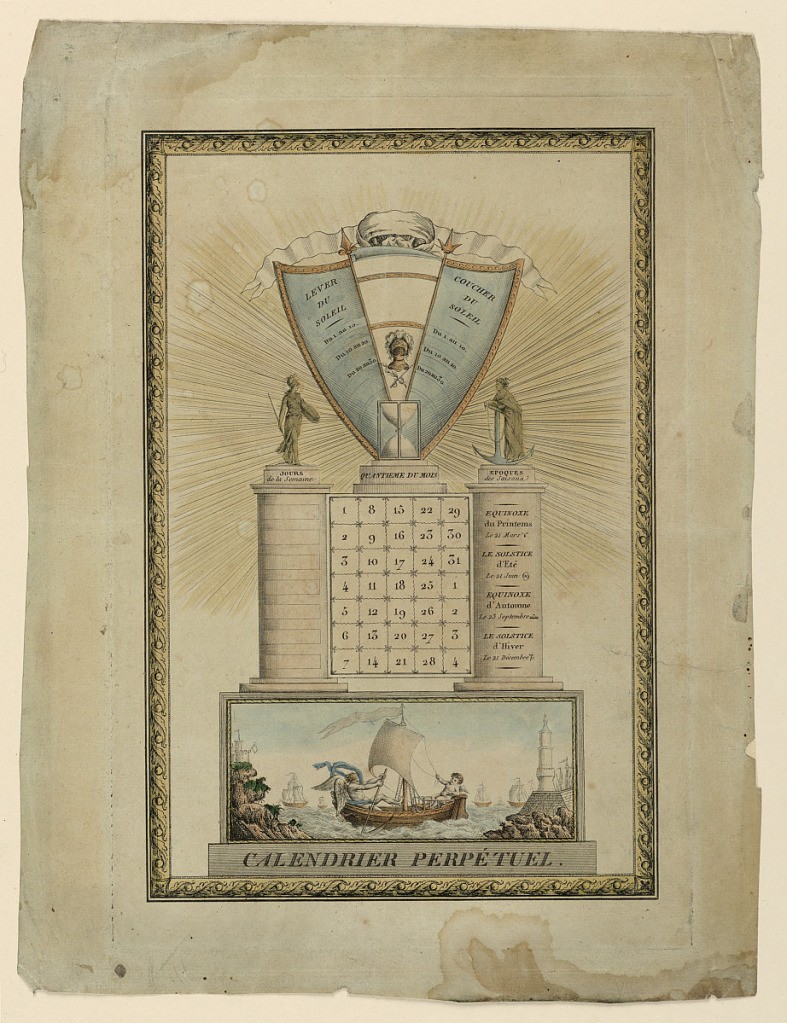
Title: Calendrier Perpétual
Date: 1790–1800
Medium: Brush and watercolor over engraving on light blue laid paper
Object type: Calendar
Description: Engraving of a perpetual calendar in the form of a monument within a decorative border. The calendar is hand colored with shades of beige, gold, blue. "Calendrier Perpétual" is printed in the plinth, the base is a scene of Cronos (Father Time) rowing a boat with a scythe.  Two columns rise from the base.  The left column shows seven empty oblongs for the days of the week and is topped  by a figure of Athene.  "Jours/de la Semaine" is written in the base of the statue.  The right column shows the dates of the equinoxes and solstices and is topped  by a figure of Hope. "EPOQUES/des Saisons" is engraved on the base.  The columns are connected by a tablet with squares containing figures.  Upon the tablet stands an hour glass on a triple base with the words "QUANTIEME DU MOIS".  A trophy on top contains a scheme for "COUCHER/du/SOLEIL".